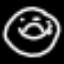
Label: donut